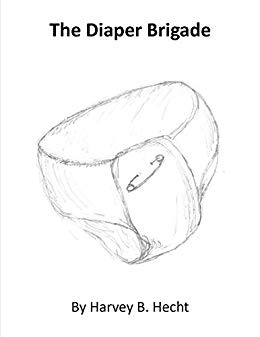
Label: diaper, nappy, napkin